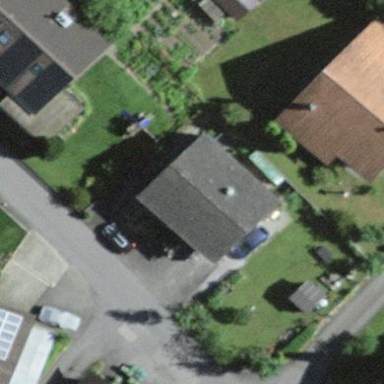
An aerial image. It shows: Residential building.